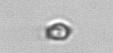
Label: nanoplankton_mix